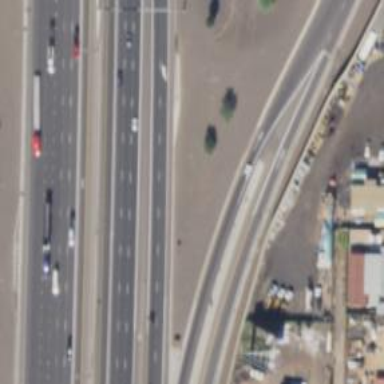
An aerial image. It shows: Asphalt motorway link.